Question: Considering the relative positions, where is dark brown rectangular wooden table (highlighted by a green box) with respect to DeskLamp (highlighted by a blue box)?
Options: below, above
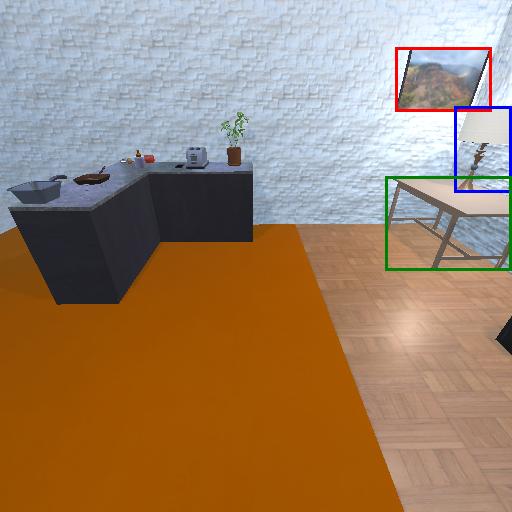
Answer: below